Interaction volume radius: 10 \u00c5
Interaction volume height: 45 \u00c5
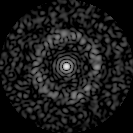
Disorder parameter: 0.8445